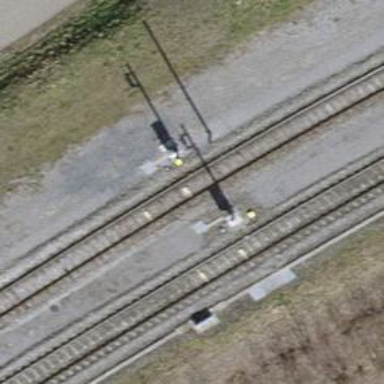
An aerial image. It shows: Railway signal.